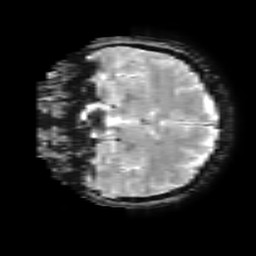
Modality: T2starw
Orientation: coronal
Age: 34
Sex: female
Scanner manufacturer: ge
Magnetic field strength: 3 T
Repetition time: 0.65 s
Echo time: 0.02 s